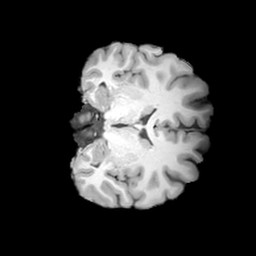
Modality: T1w
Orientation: coronal
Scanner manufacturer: siemens
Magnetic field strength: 3 T
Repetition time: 2 s
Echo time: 0.0024 s